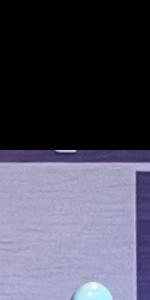
Label: Empty